Interaction volume radius: 5 \u00c5
Interaction volume height: 25 \u00c5
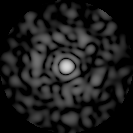
Disorder parameter: 0.828